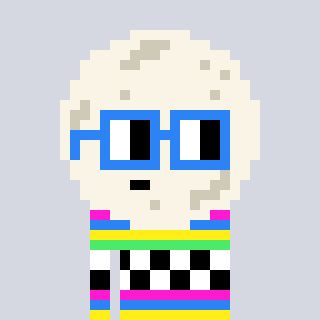
a pixel art character with square blue glasses, a moon-shaped head and a teal-colored body on a cool background